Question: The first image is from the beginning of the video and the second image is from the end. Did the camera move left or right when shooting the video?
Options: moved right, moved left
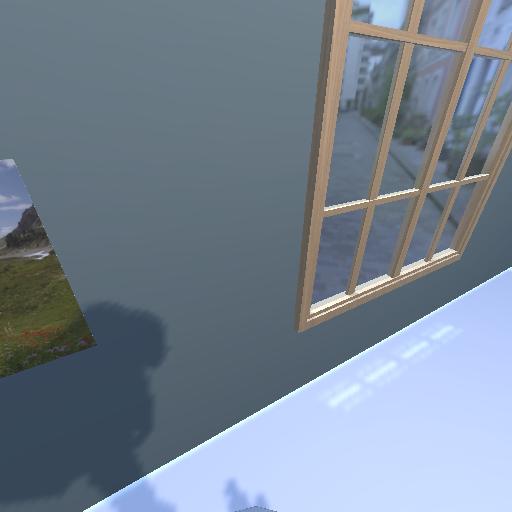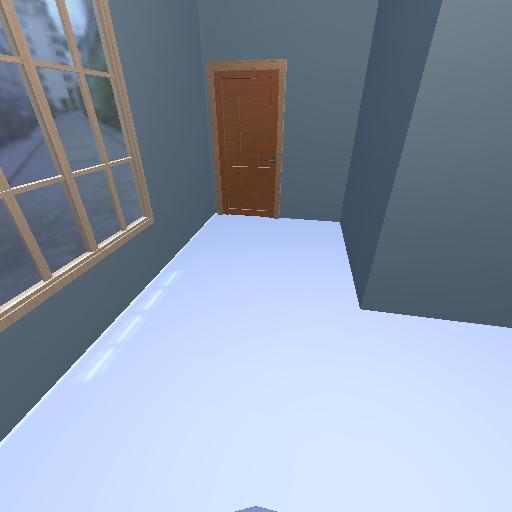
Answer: moved right